Question: Please help me clean this monstrosity! I'm trying to get my array of users from Laravel collection to a JavaScript variable.
This is the only way I got this working:
'''
<script>
var obj = {
users: [<?php for($i = 0; $i < count($users); $i++) { echo $users[$i]->getObject(); if ($i + 1 < count($users)) { echo ','; } } ?>],
}
</script>
'''
which gives me the correct output:
'''
users: [{"id":1,"first_name":"A","last_name":"A","birthday":"1970-02-12","gender":"M","username":"aa","email":"a@a.com","permissions":null,"activated":true,"activated_at":null},{"id":2,"first_name":"b","last_name":"b","birthday":"1982-01-10","gender":"M","username":"bb","email":"b@b.com"}]
'''
I am using <URL>;'
---
From my controller '$users = User::all();' which returns a Collection of User objects.

I tried to do
'''
<script>
var obj = {
users: <?php echo $users; ?>,
}
</script>
'''
but that just gives me
'''
var obj = [{},{}];
'''
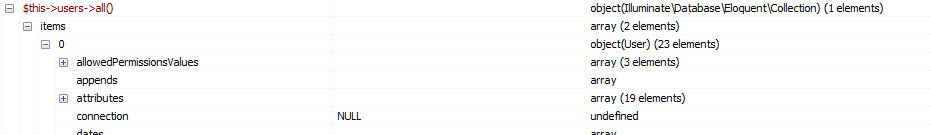
Answer: Here is the solution, it was the issue with presenter not knowing how to convert the object, robclancy helped me out.
<URL>